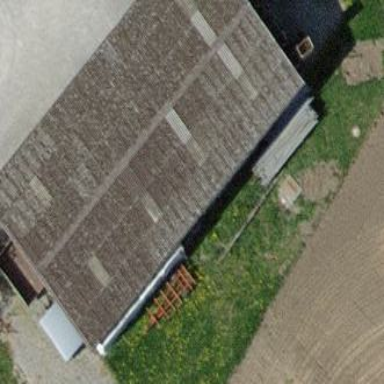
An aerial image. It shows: Garage building.